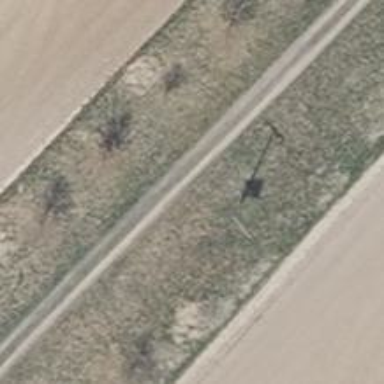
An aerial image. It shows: Power pole.